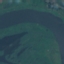
Land use / land cover: River